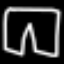
Label: pants